Aerial crown-view tile of a tropical tree (Barro Colorado Island, Panama), acquired 20241014:
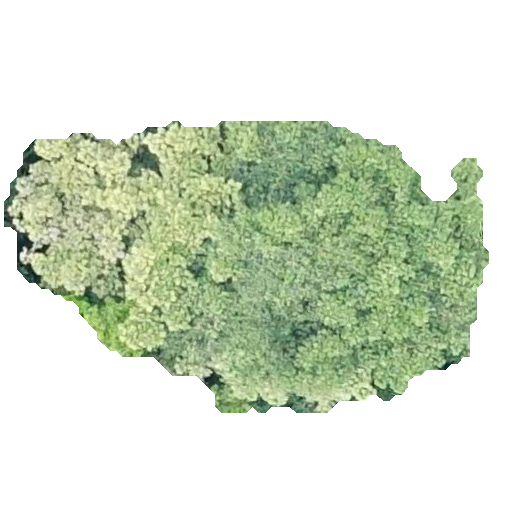
Species: Sterculia apetala
GBIF accepted scientific name: Sterculia apetala
Crown area: 164.324 m²